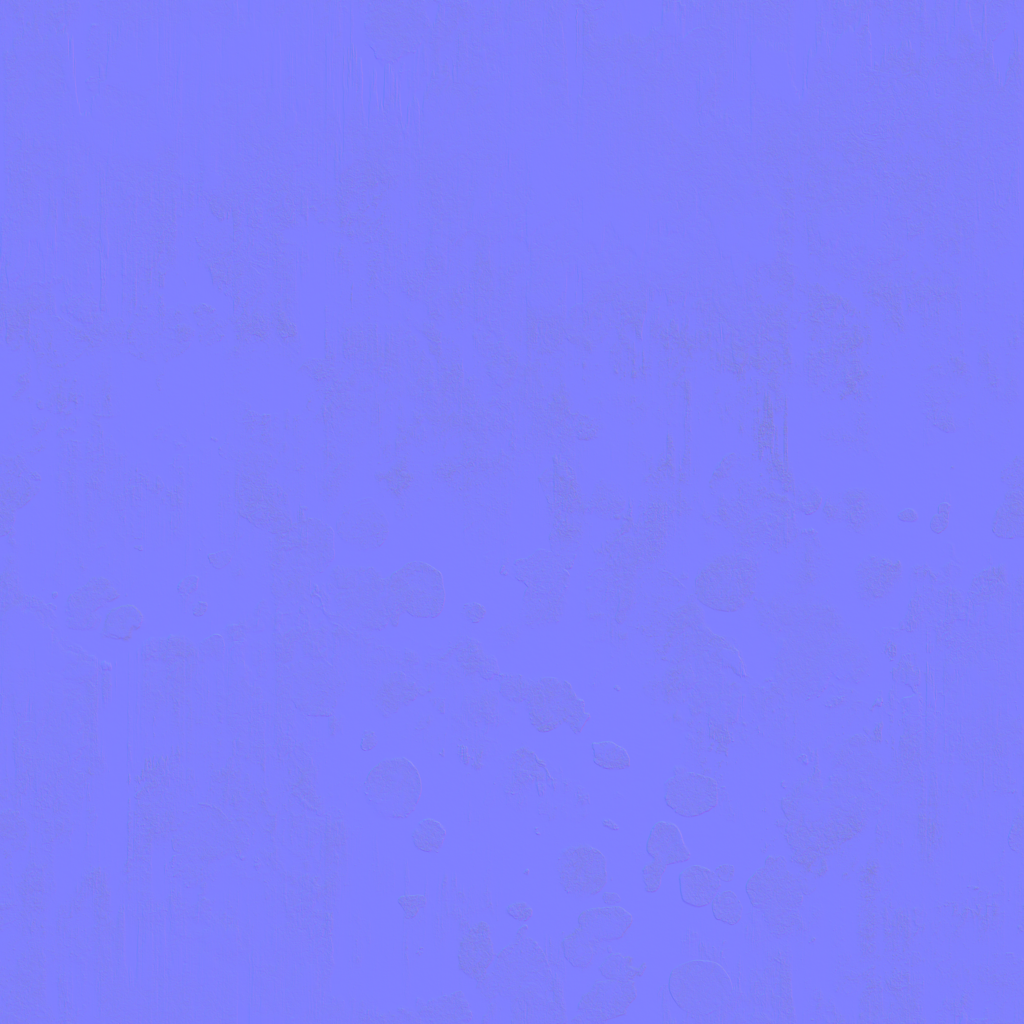
Texture map type: NormalGL